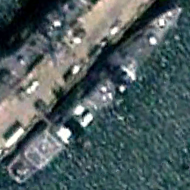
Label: cruiser